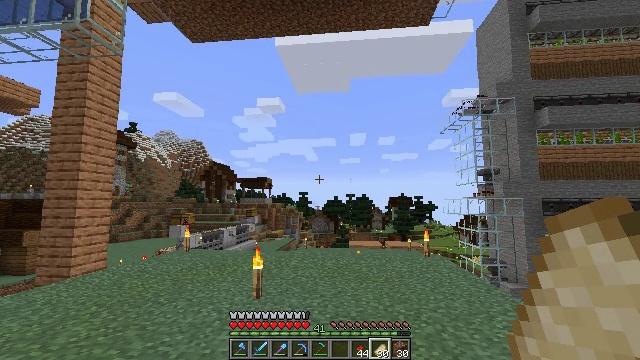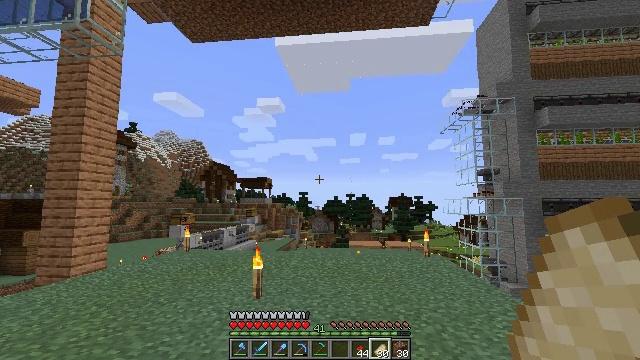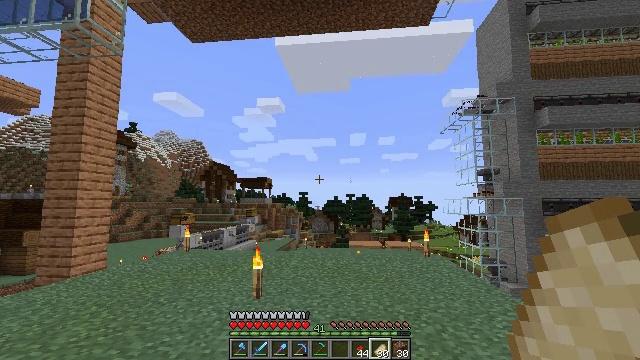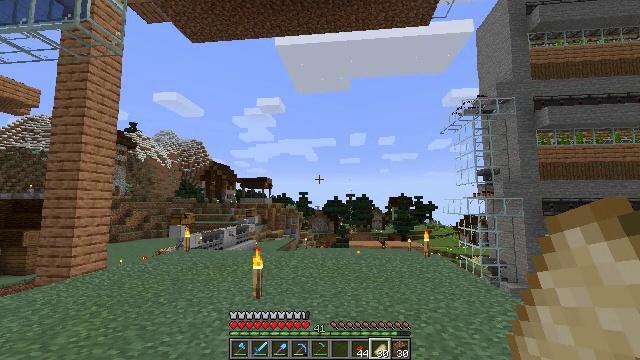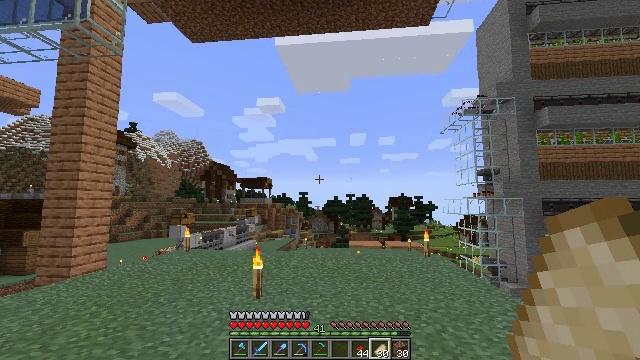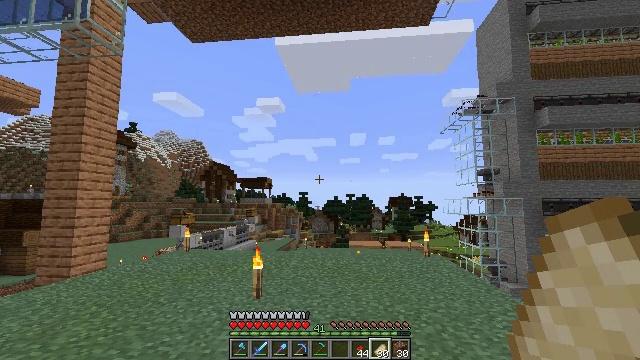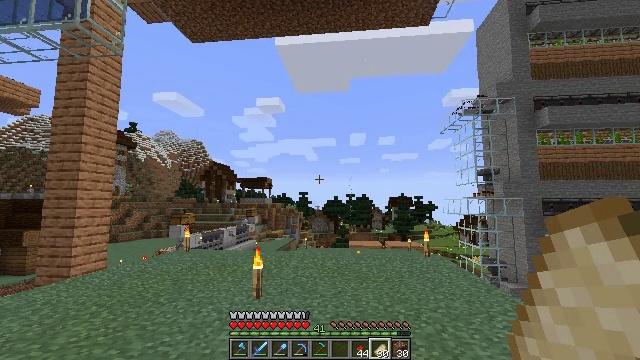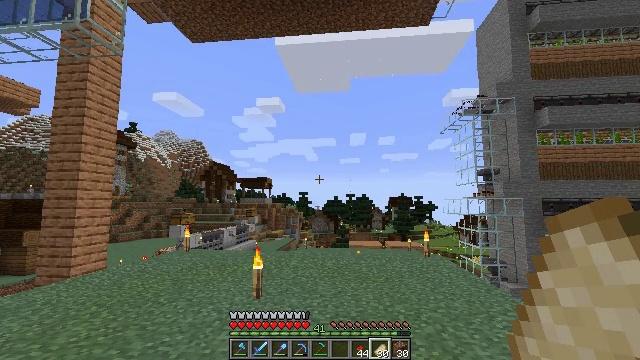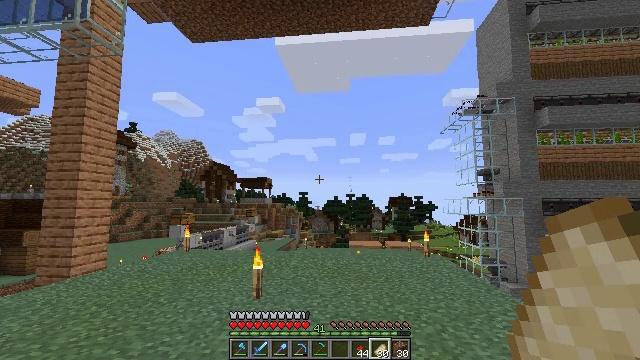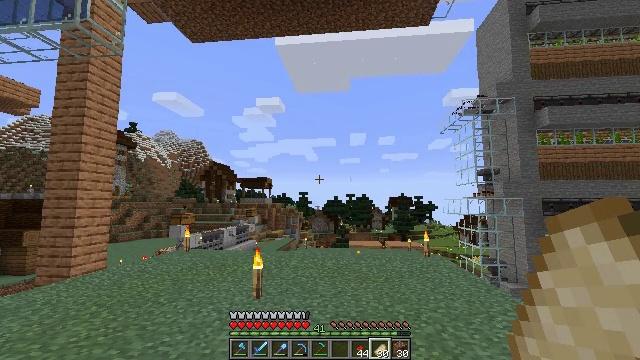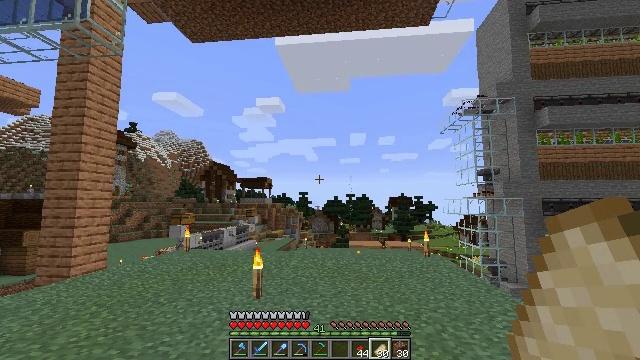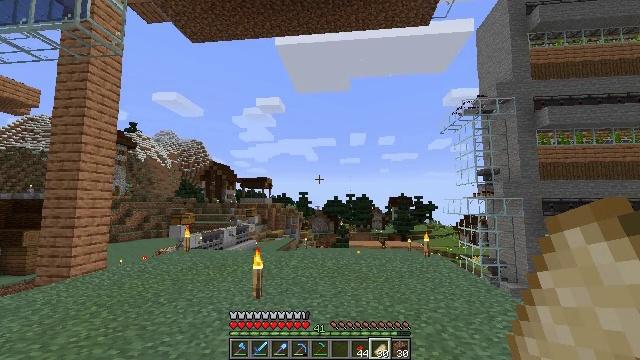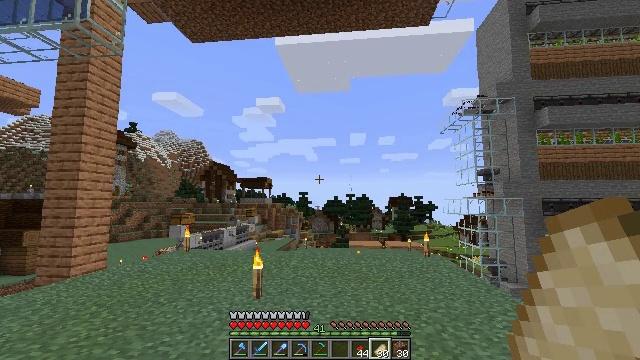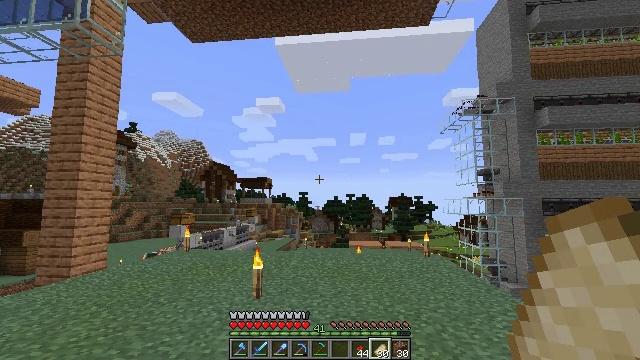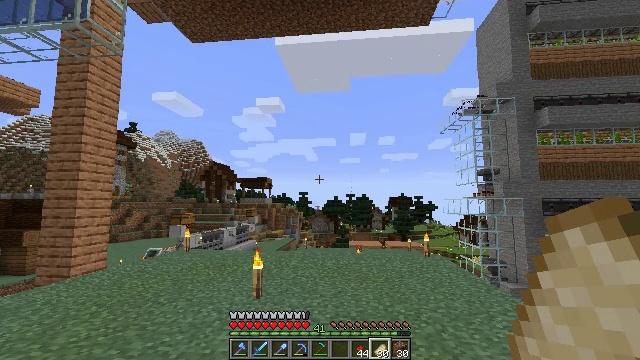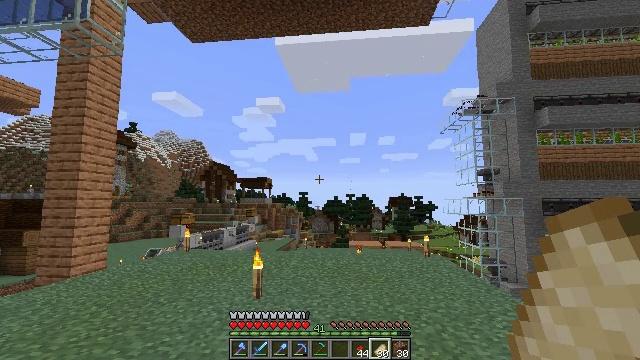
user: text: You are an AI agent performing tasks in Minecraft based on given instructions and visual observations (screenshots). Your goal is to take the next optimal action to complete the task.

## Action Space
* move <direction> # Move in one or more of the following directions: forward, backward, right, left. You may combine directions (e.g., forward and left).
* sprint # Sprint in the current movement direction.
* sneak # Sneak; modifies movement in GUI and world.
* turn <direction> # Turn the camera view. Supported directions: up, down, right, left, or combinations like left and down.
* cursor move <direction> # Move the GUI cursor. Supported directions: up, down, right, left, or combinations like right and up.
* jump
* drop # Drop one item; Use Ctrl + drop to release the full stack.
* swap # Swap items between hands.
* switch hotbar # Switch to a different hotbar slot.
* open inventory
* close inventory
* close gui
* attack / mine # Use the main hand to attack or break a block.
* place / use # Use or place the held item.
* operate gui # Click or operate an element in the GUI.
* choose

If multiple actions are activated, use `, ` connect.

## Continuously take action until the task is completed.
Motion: motion action
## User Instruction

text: Interact with the crafting table to obtain a dried kelp block.
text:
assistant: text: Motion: no_op
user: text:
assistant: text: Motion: no_op
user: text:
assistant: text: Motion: no_op
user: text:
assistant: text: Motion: no_op
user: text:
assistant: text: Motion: no_op
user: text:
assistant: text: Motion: no_op
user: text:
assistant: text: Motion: no_op
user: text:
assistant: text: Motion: no_op
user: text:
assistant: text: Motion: no_op
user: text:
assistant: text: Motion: no_op
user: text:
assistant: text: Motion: no_op
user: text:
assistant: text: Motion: no_op
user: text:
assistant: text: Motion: no_op
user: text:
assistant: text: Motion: no_op
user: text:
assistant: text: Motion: no_op
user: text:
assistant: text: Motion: no_op
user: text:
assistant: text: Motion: no_op
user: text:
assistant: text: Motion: no_op
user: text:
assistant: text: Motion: no_op
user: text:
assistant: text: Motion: no_op
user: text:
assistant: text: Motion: no_op
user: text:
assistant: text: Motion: no_op
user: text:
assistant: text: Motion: no_op
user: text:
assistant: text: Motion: no_op
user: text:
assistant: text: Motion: no_op
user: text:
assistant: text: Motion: no_op
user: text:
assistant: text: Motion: no_op
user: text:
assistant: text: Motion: no_op
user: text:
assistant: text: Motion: no_op
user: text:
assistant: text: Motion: no_op